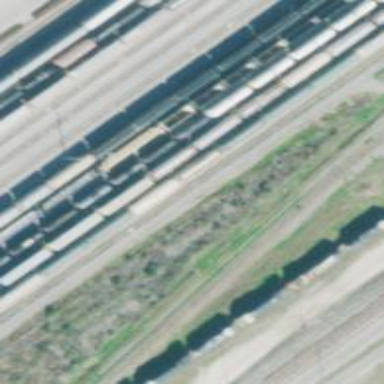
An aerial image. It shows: Abandoned railway yard.